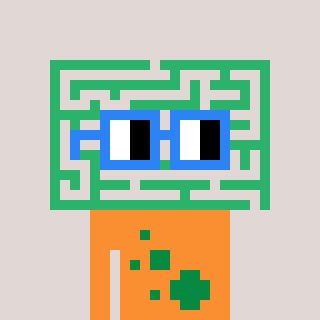
a pixel art character with square blue glasses, a maze-shaped head and a orange-colored body on a warm background